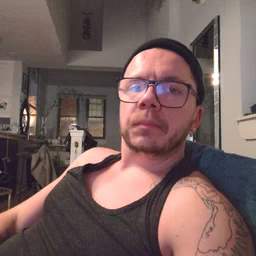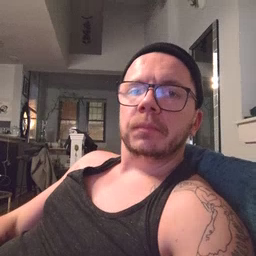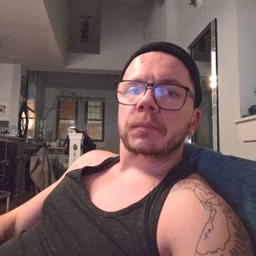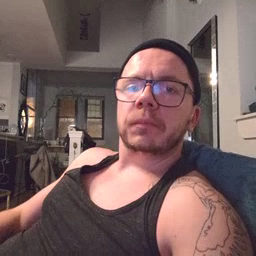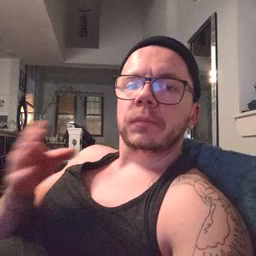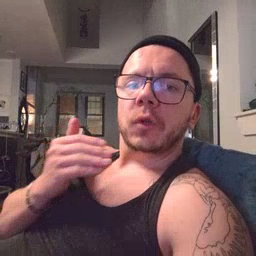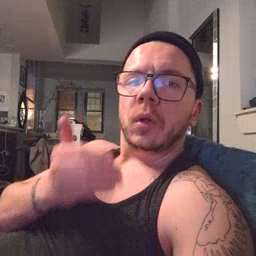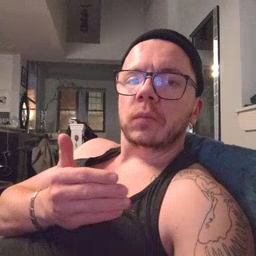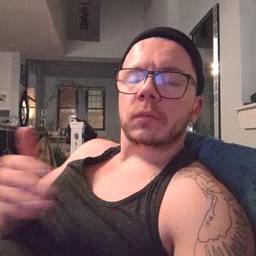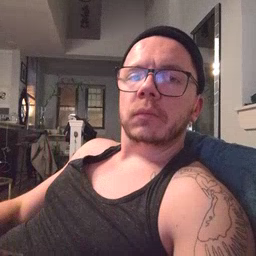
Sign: close